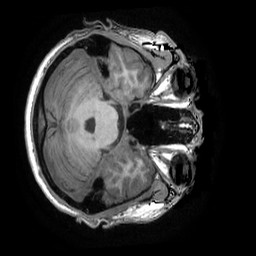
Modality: T1w
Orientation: axial
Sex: male
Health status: healthy
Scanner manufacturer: ge